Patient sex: M
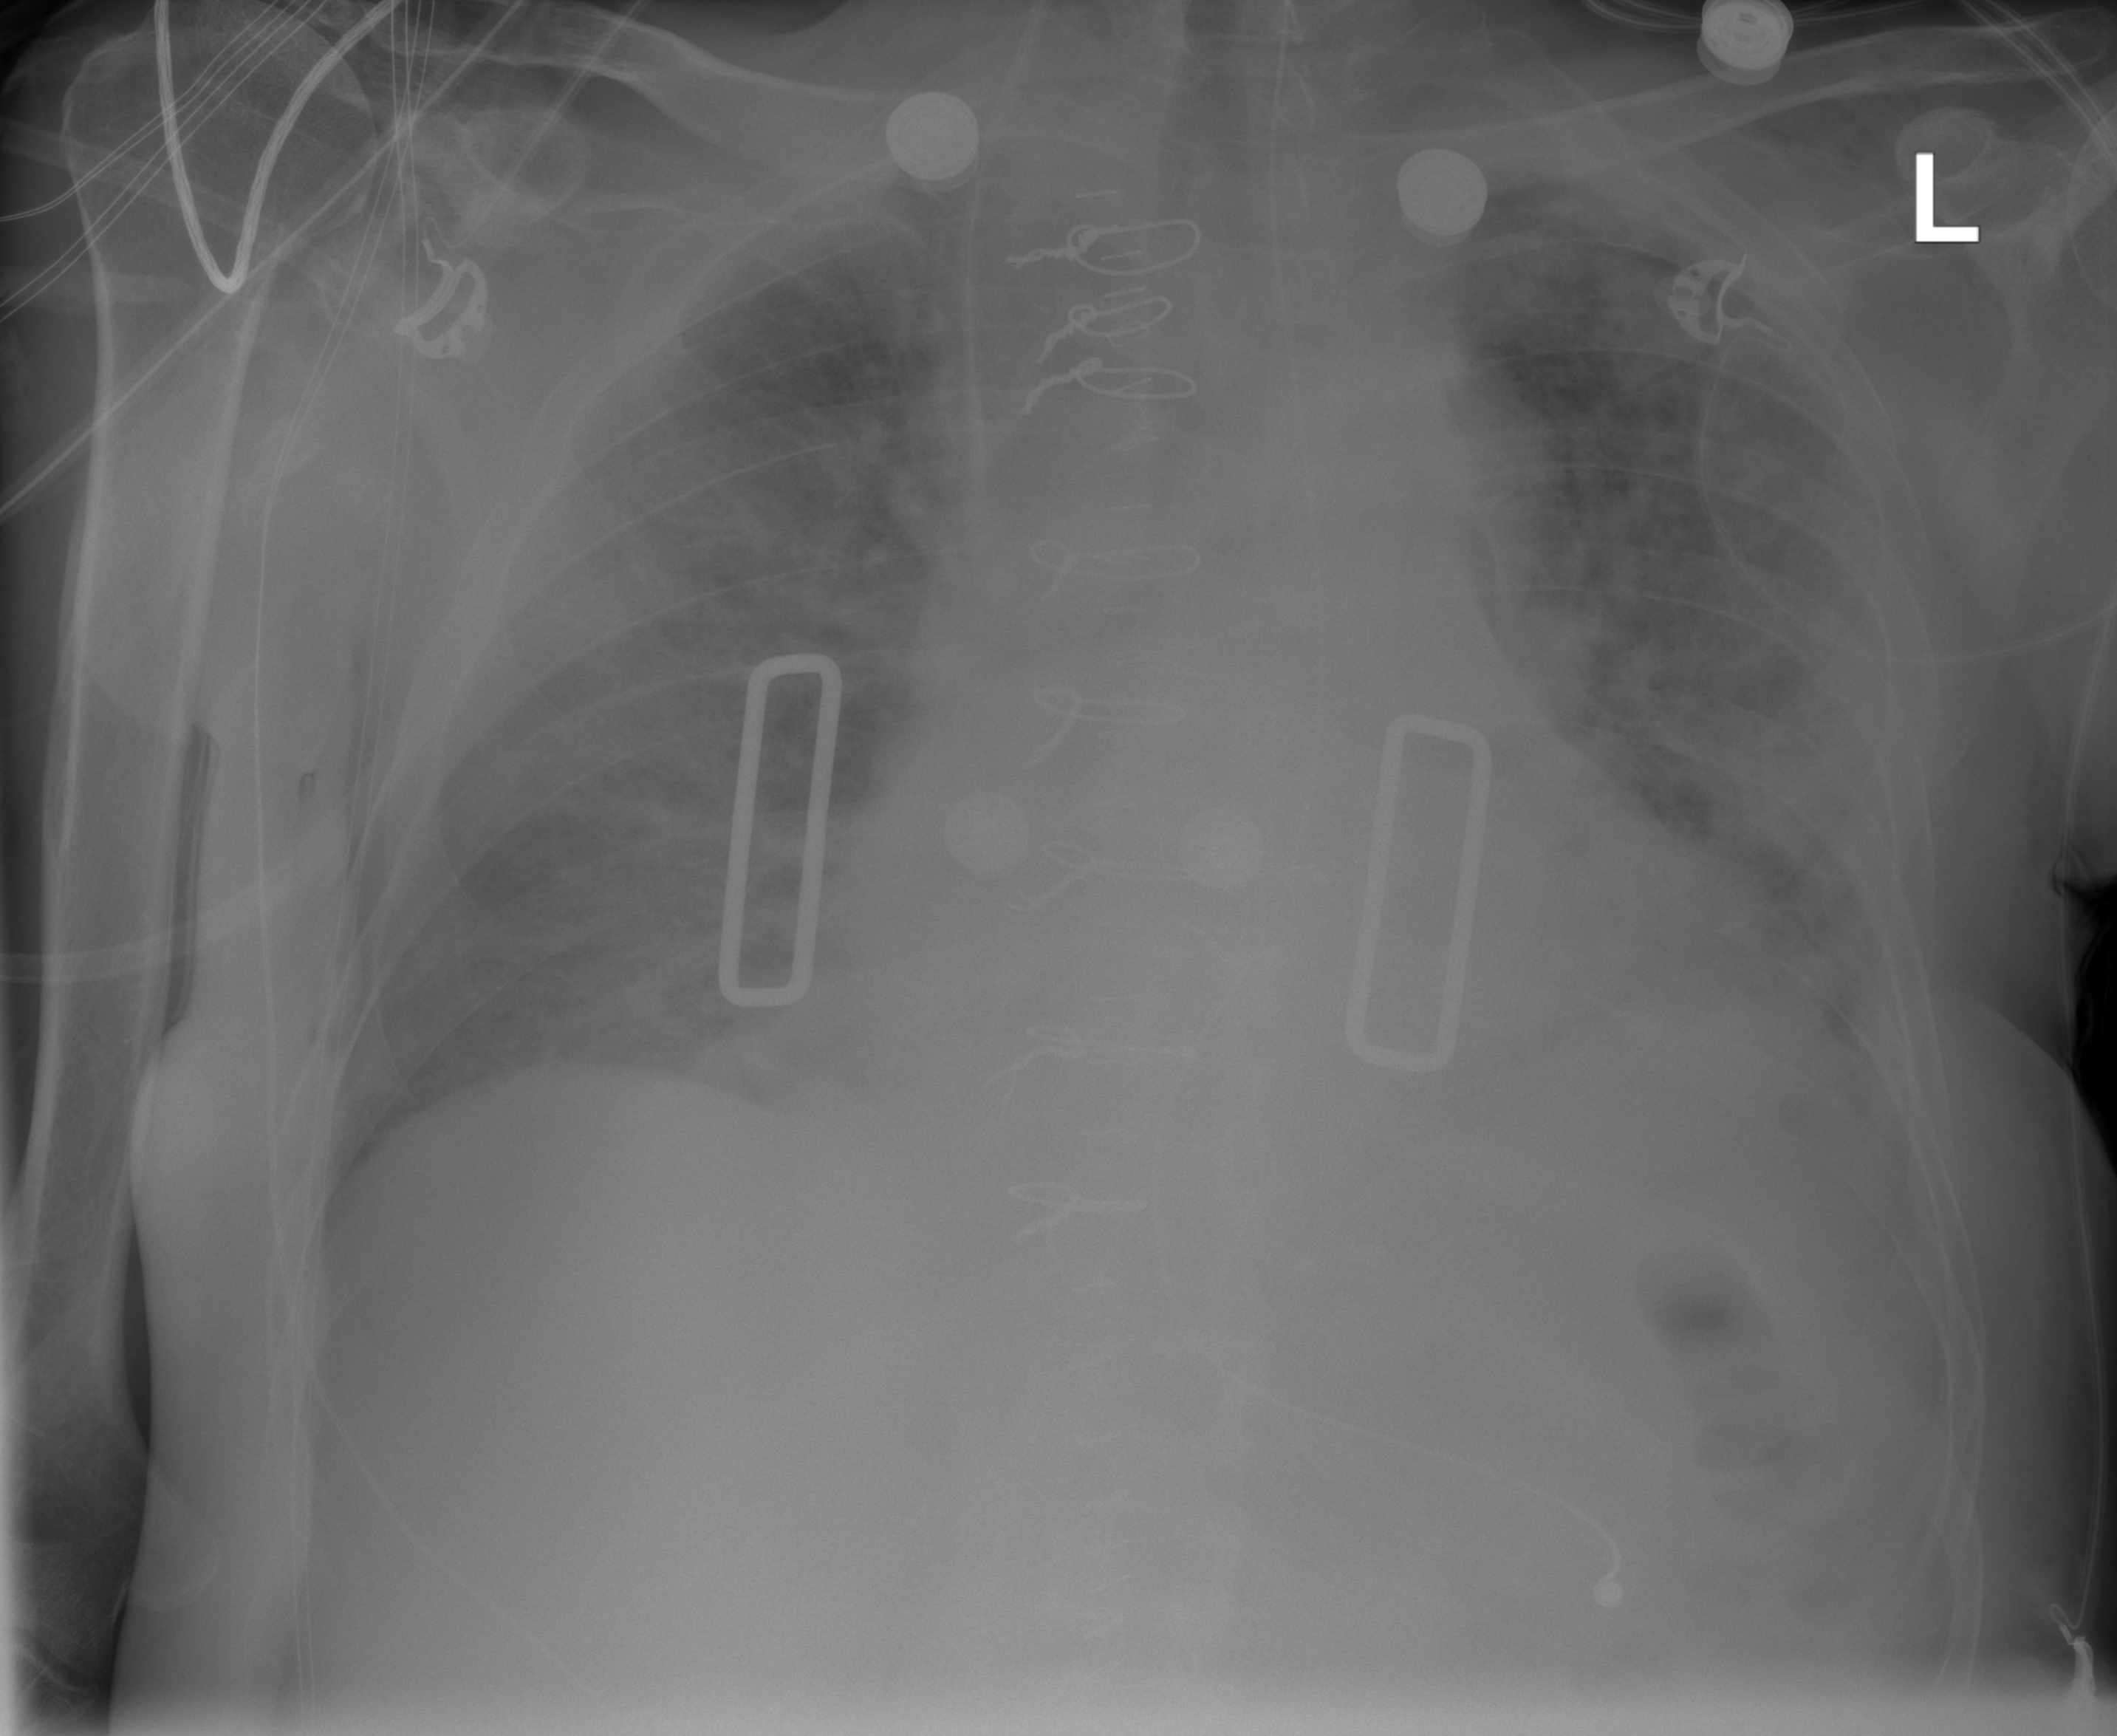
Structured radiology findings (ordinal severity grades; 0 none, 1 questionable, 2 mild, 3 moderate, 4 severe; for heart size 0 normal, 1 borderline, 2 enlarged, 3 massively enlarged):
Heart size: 2
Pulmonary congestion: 2
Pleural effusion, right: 0
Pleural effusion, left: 2
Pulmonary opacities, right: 0
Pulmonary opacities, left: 2
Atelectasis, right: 2
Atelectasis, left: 2